Question: I have tow forms Form1 and Form2,this is the code of creating form2 after creating form1
'''
F2=new Form2();
F2.Dock = DockStyle.Fill;
F2.TopLevel = false;
F2.Parent = F1;//setting the parent of form1 to be form1
'''
Also, i want to have only one Form2 object in my application but the parent changes so F1 may be disposed and set the F2 parent to other object of Form1 type.
Now when i dispose F1,F2 is disposed how to get avoid disposing F2 when disposing F1?
Is there away to get the onparentdispose event from child then changing its parent then?

i want only green form per each red form but the layout of the blue forms changes and therefore it get disposed
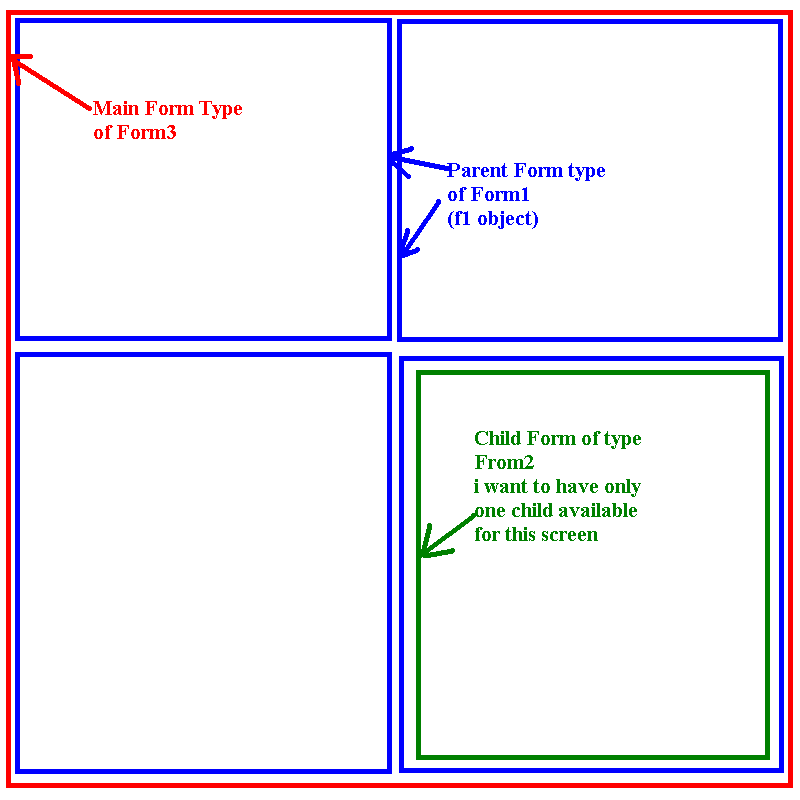
Answer: You can get child Forms of F1 in 'FormClosing' event and set their parent to another Form:
'''
private void Form1_FormClosing(object sender, FormClosingEventArgs e)
{
foreach (Form frm in this.Controls.OfType<Form>())
{
frm.Parent = Application.OpenForms.OfType<Form1>().First(f => f.Tag == "Foo");
}
}
'''
Change '.First(f => f.Tag == "Foo")' to your desired way of finding another instance of F1!